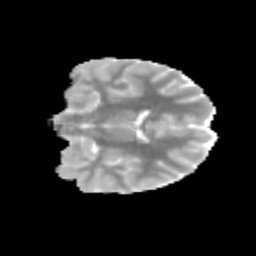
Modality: MD
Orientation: coronal
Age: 11
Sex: female
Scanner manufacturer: siemens
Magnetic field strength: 3 T
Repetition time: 3.8 s
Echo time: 0.07 s